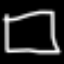
Label: square